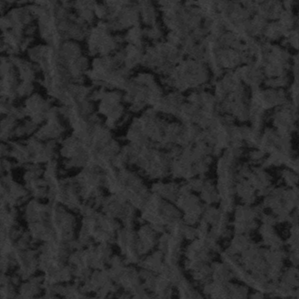
Label: frost